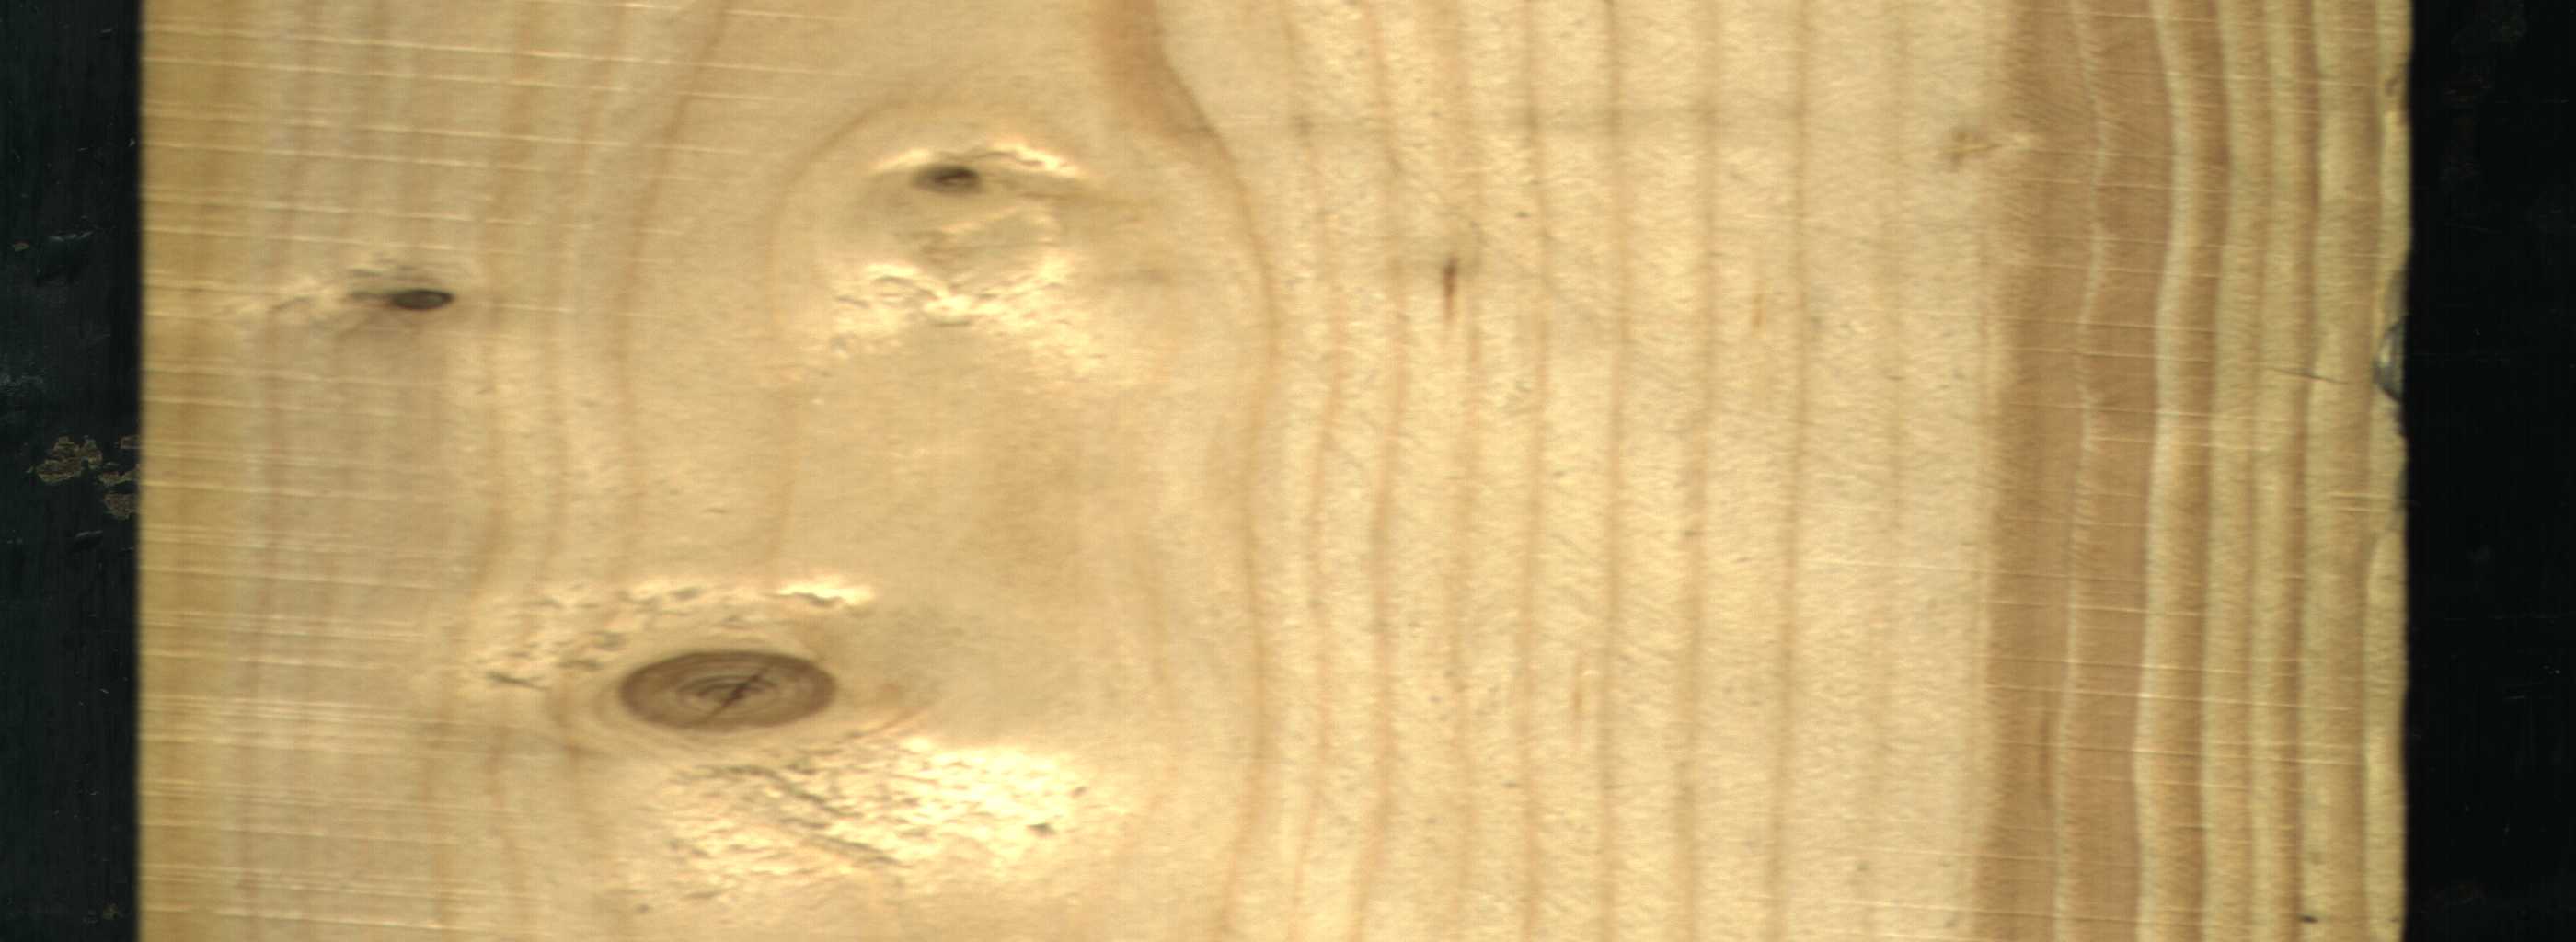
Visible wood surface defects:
Quartzity
Quartzity
Quartzity
Quartzity
knot_with_crack
Live_Knot
Live_Knot